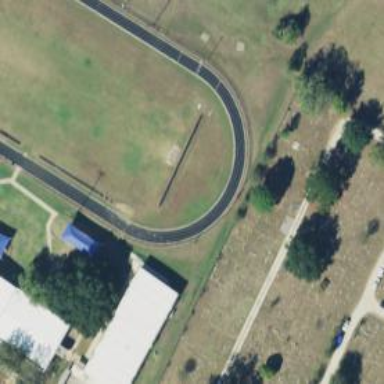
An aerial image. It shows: Athletic track located in leisure land area.